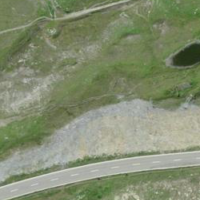
EUNIS habitat code: 26
Species observed at this site:
Campanula thyrsoides
Anthus spinoletta
Jacobaea incana
Montifringilla nivalis
Bartsia alpina
Pyrrhocorax graculus